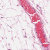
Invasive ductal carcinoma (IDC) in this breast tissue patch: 0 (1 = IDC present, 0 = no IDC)